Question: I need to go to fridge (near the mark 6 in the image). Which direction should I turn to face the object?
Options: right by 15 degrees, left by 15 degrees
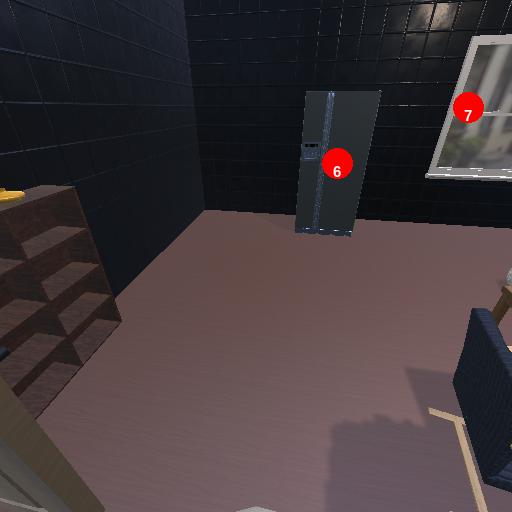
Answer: right by 15 degrees